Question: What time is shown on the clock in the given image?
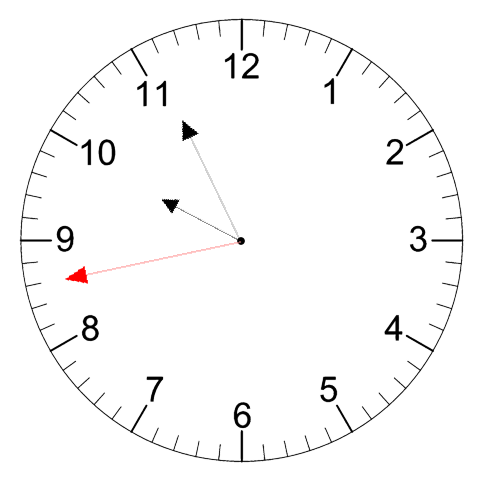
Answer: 09:55:43